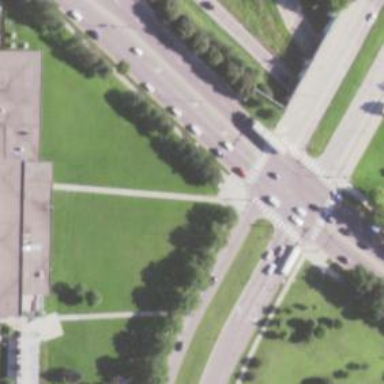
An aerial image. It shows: Zebra crossing on the road.